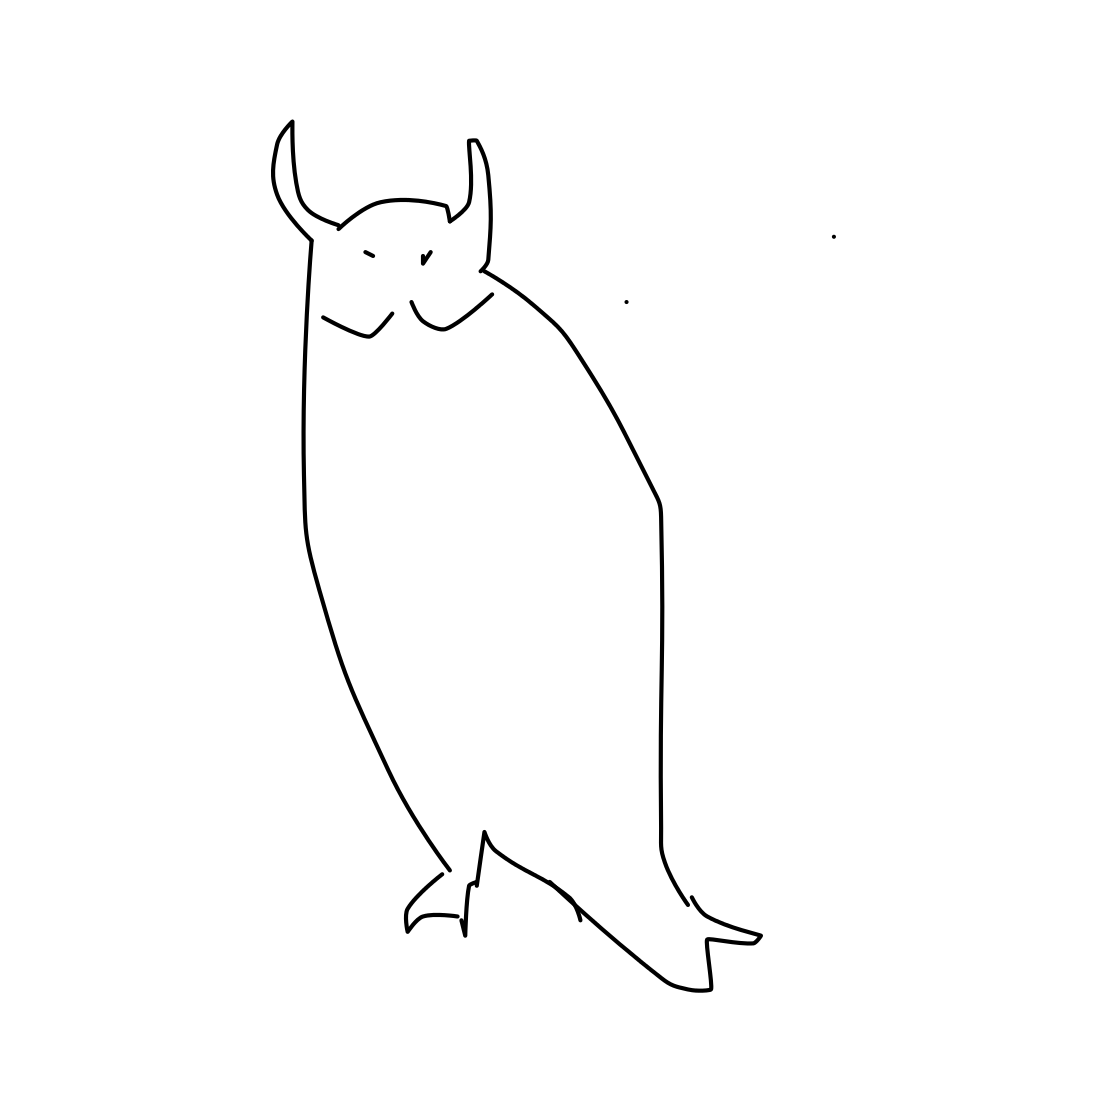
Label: owl